Question: How can I pass a stdin stream a custom string using for example python with printf? I can't do it before starting the executable because it's something i need to do after some other inputs.
The code is :
'''
void play(){
int guess=0;
char buf[CHOICEBUFSIZE];
long long int attempt=0;
time_t timer;
int value;
time(&timer);
timer /= 60;
timer *= 60;
//printf("<<<<<< Time: %t
", timer);
srand(timer);
do {
attempt += 1;
value = rand();
puts(" > Gimme the magic number or 0 to gtfo!");
printf(" < ");
//RIGHT DOWN HERE
fgets(buf, CHOICEBUFSIZE, stdin);
guess = atoi(buf);
printf("%d
", value);
if (guess == value){
win(attempt);
return;
}
else {
puts(" > Not even close!
> Try again!");
}
} while (guess);
}
'''
Here's a screen showing where I need to input it.

Thanks in advance. I'm sure the answer is simple but I couldn't find anything similiar to my case.
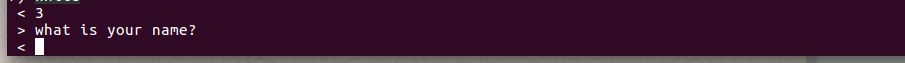
Answer: stdin is an input stream, so you cannot write to it. Since it sounds like you're trying to perform two tasks in parallel and have one communicate with the other, you may want to look into using pthreads or 'fork()'.